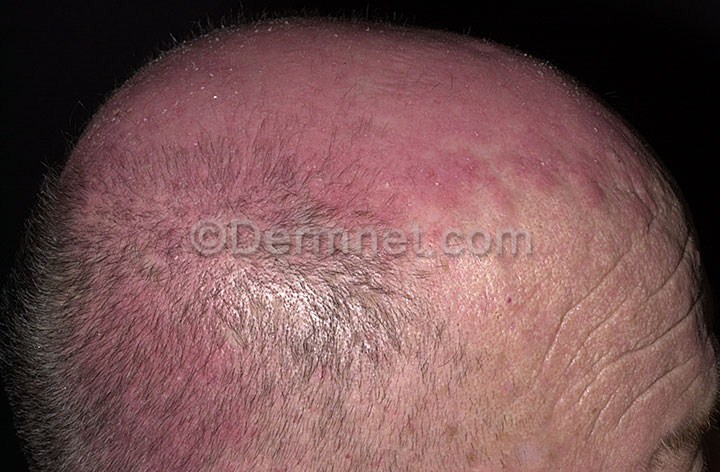
Disease: Lupus and other Connective Tissue diseases